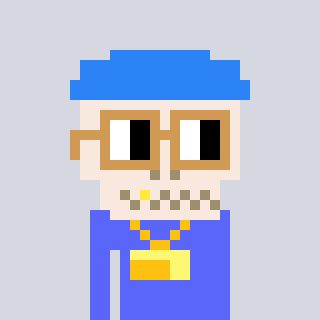
a pixel art character with square brown glasses, a skeleton-hat-shaped head and a purple-colored body on a cool background